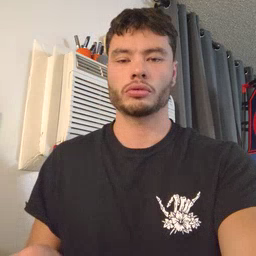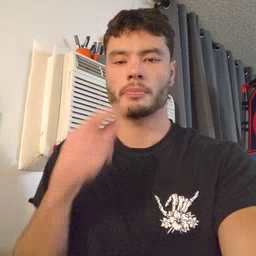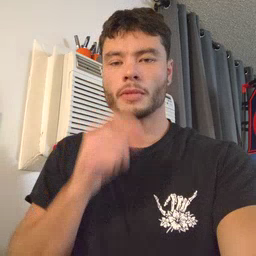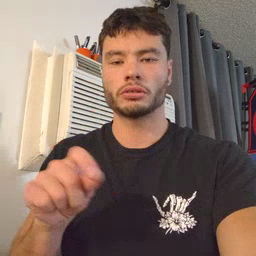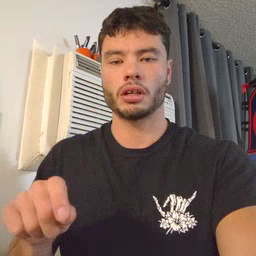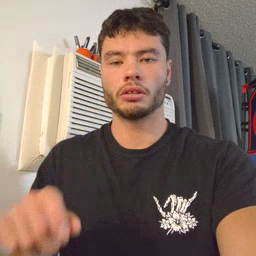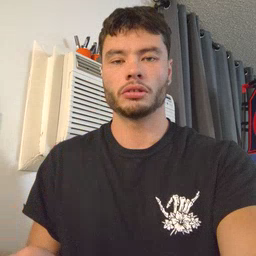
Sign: pencil